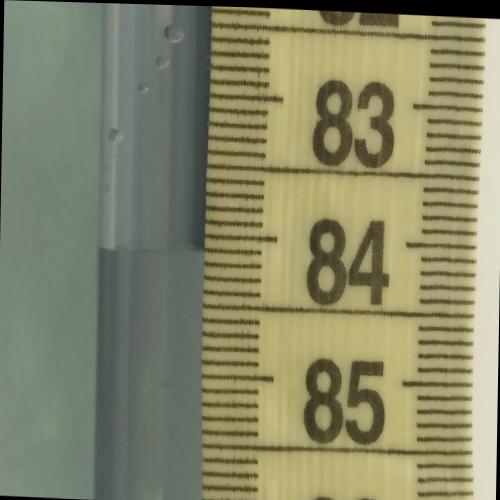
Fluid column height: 84.1 cm